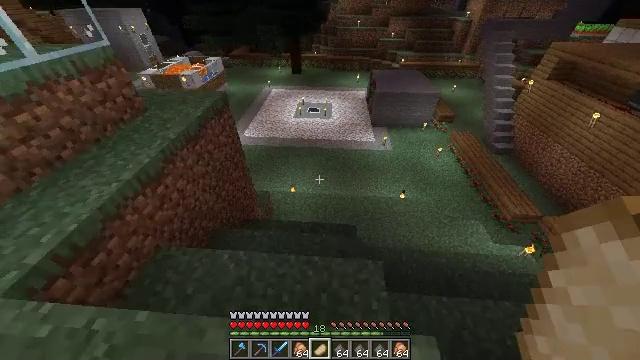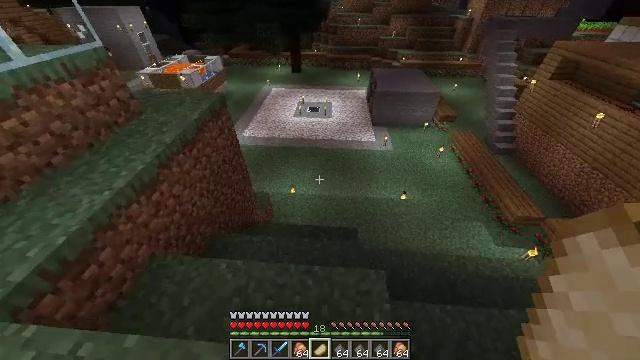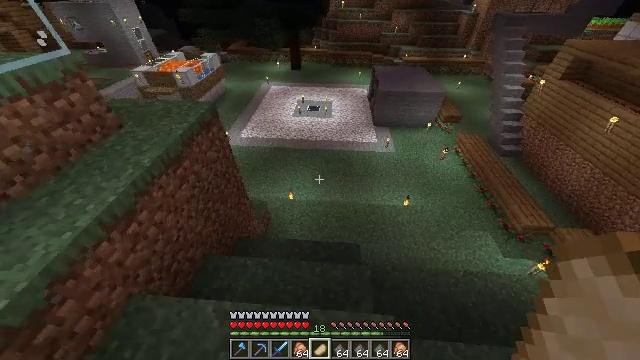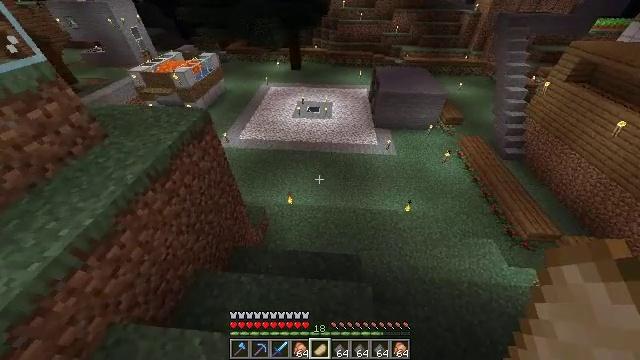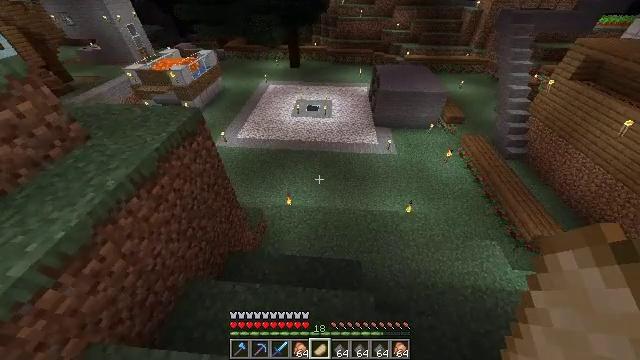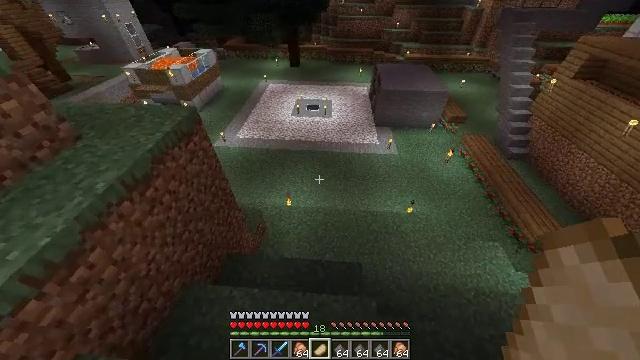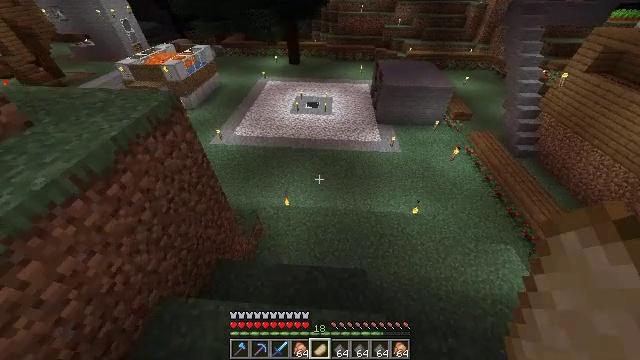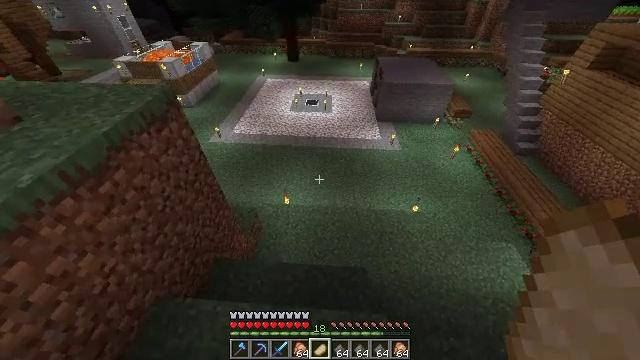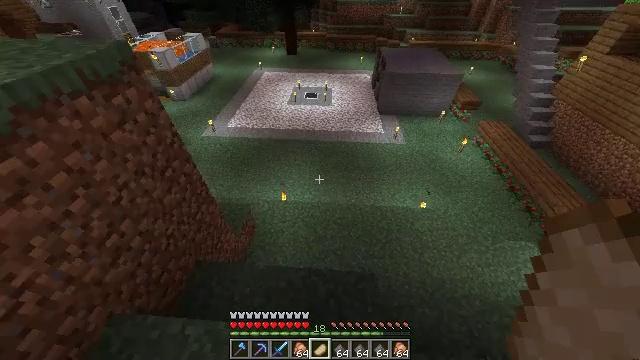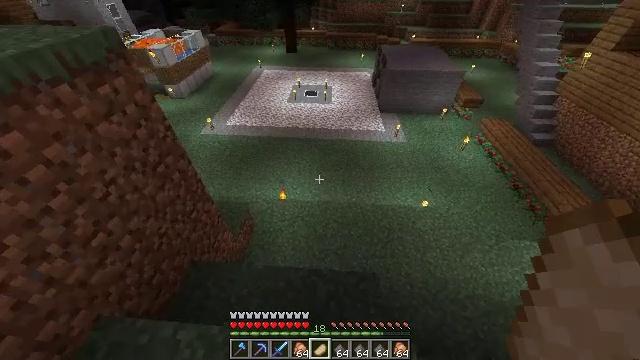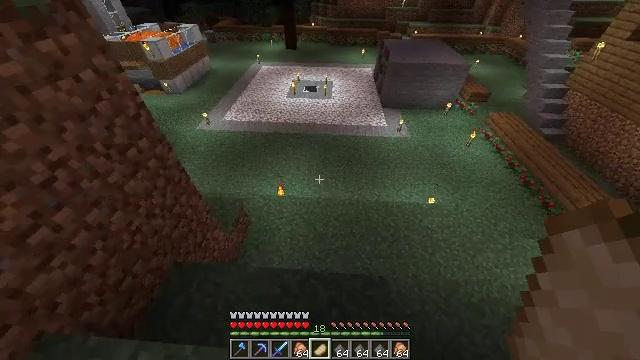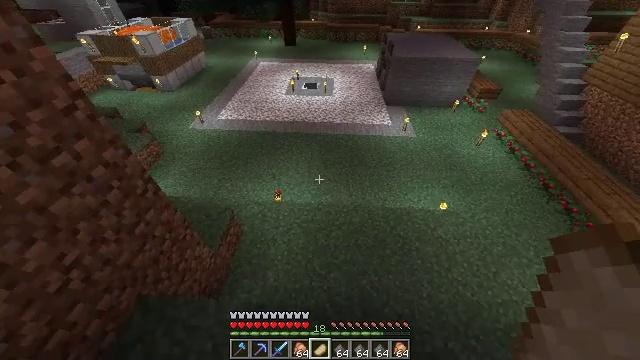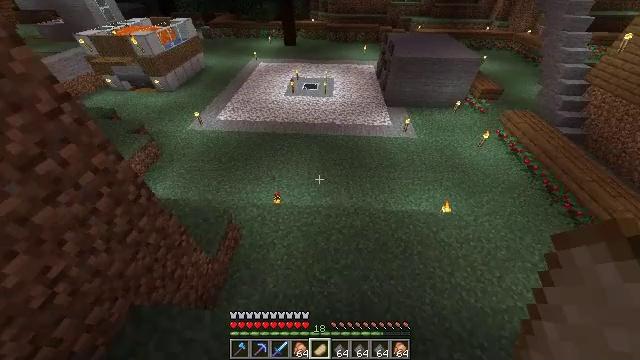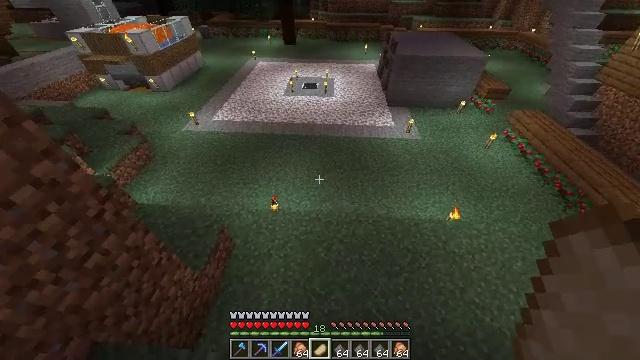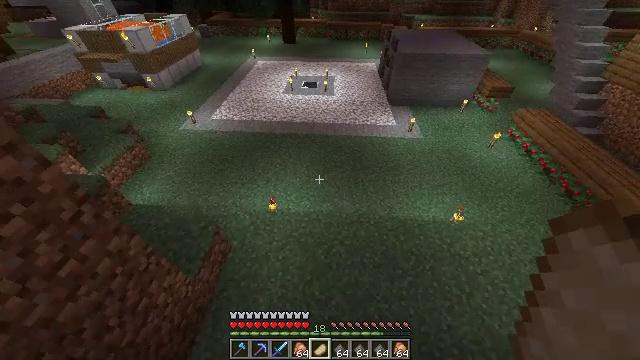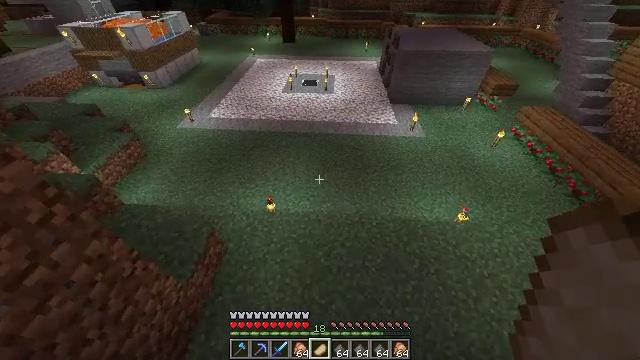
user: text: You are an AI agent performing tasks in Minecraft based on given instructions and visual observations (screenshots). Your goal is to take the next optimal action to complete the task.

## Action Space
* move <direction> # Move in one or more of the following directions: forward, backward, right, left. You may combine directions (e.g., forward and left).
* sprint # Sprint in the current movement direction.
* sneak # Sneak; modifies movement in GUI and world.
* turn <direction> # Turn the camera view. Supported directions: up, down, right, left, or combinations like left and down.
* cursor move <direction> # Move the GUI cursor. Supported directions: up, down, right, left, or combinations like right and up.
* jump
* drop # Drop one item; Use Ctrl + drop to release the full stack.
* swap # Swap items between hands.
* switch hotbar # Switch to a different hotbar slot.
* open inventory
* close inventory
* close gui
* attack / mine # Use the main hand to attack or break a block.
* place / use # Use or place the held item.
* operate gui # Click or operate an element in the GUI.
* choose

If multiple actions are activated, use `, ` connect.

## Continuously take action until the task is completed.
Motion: motion action
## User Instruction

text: Gather the shulker box for storage.
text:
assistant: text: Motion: move forward
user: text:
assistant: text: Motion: move forward
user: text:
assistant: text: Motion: move forward
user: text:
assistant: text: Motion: move forward
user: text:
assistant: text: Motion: move forward
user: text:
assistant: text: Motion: move forward
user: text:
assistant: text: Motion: move forward, sprint
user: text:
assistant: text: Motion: move forward, sprint
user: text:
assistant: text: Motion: move forward, sprint
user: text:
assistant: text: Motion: move forward, sprint
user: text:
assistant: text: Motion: move forward, sprint
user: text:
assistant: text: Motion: move forward
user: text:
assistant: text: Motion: move forward
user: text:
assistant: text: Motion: move forward
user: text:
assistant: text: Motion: move forward
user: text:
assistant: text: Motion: move forward
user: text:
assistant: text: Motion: move forward
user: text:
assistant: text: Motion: move forward
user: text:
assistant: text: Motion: move forward, sprint
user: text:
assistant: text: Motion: move forward, sprint
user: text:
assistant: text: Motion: move forward, sprint
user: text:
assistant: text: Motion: move forward, sprint
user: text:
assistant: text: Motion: move forward, turn up
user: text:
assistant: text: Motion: move forward, turn up
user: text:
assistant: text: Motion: move forward, turn up
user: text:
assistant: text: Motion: move forward, turn up
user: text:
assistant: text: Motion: move forward, turn right and up
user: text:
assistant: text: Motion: move forward, turn up
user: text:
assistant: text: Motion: move forward, turn up
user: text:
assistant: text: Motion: move forward